Field crop: tomato
Growth stage: 1
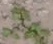
Species: portulaca